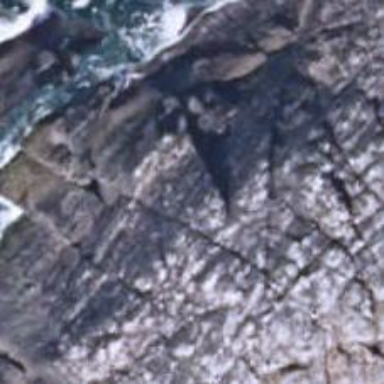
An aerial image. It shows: Natural cliff.